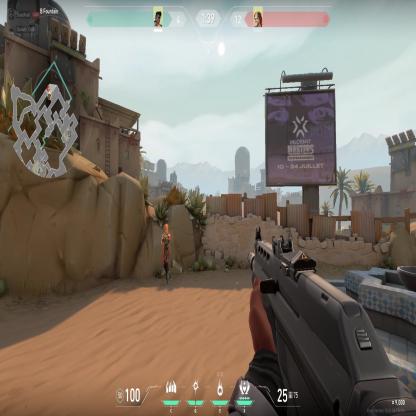
Label: enemy